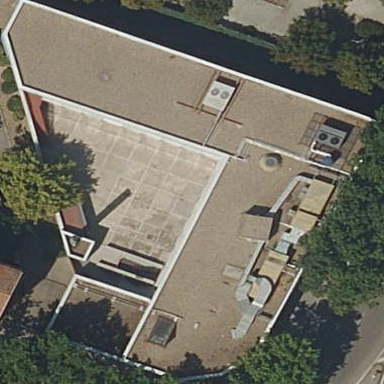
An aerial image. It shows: Clinic building providing healthcare services.